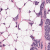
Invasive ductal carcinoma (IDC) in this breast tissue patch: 1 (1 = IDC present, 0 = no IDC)